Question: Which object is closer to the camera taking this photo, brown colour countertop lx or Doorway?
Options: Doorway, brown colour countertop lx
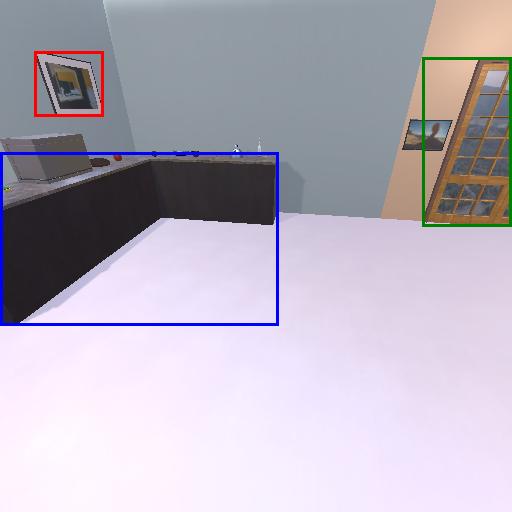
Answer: Doorway